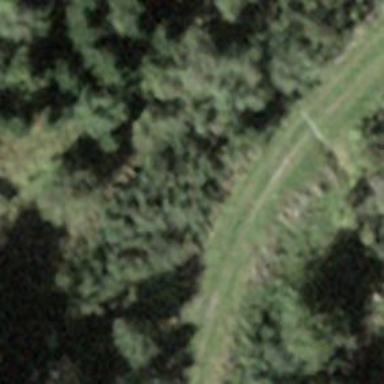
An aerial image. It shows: Unpaved track with grade 3 track type.